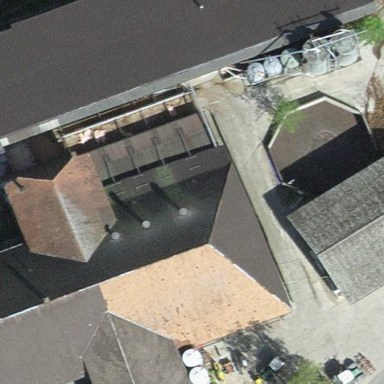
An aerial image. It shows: Farm building.